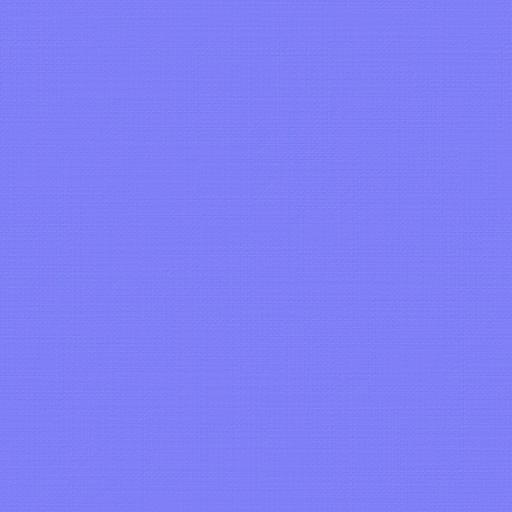
fabric pattern red tartan